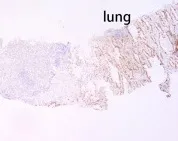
Lung puncture pathology results. The immunohistochemical examination indicated malignant cells immunoreactive for NapsinA.
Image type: pathology (immunostaining)